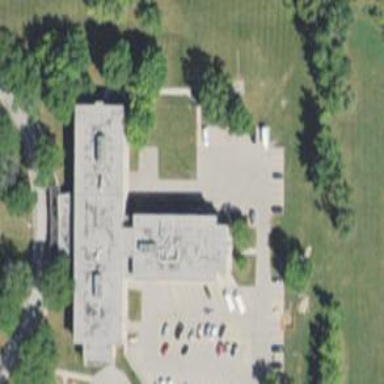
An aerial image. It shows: Clinic building offering healthcare services.